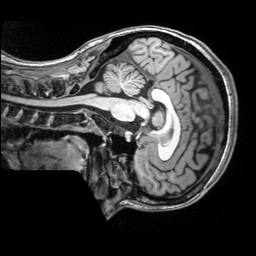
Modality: T1w
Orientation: sagittal
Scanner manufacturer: siemens
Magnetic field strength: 3 T
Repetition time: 2.5 s
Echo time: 0.00343 s